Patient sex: M
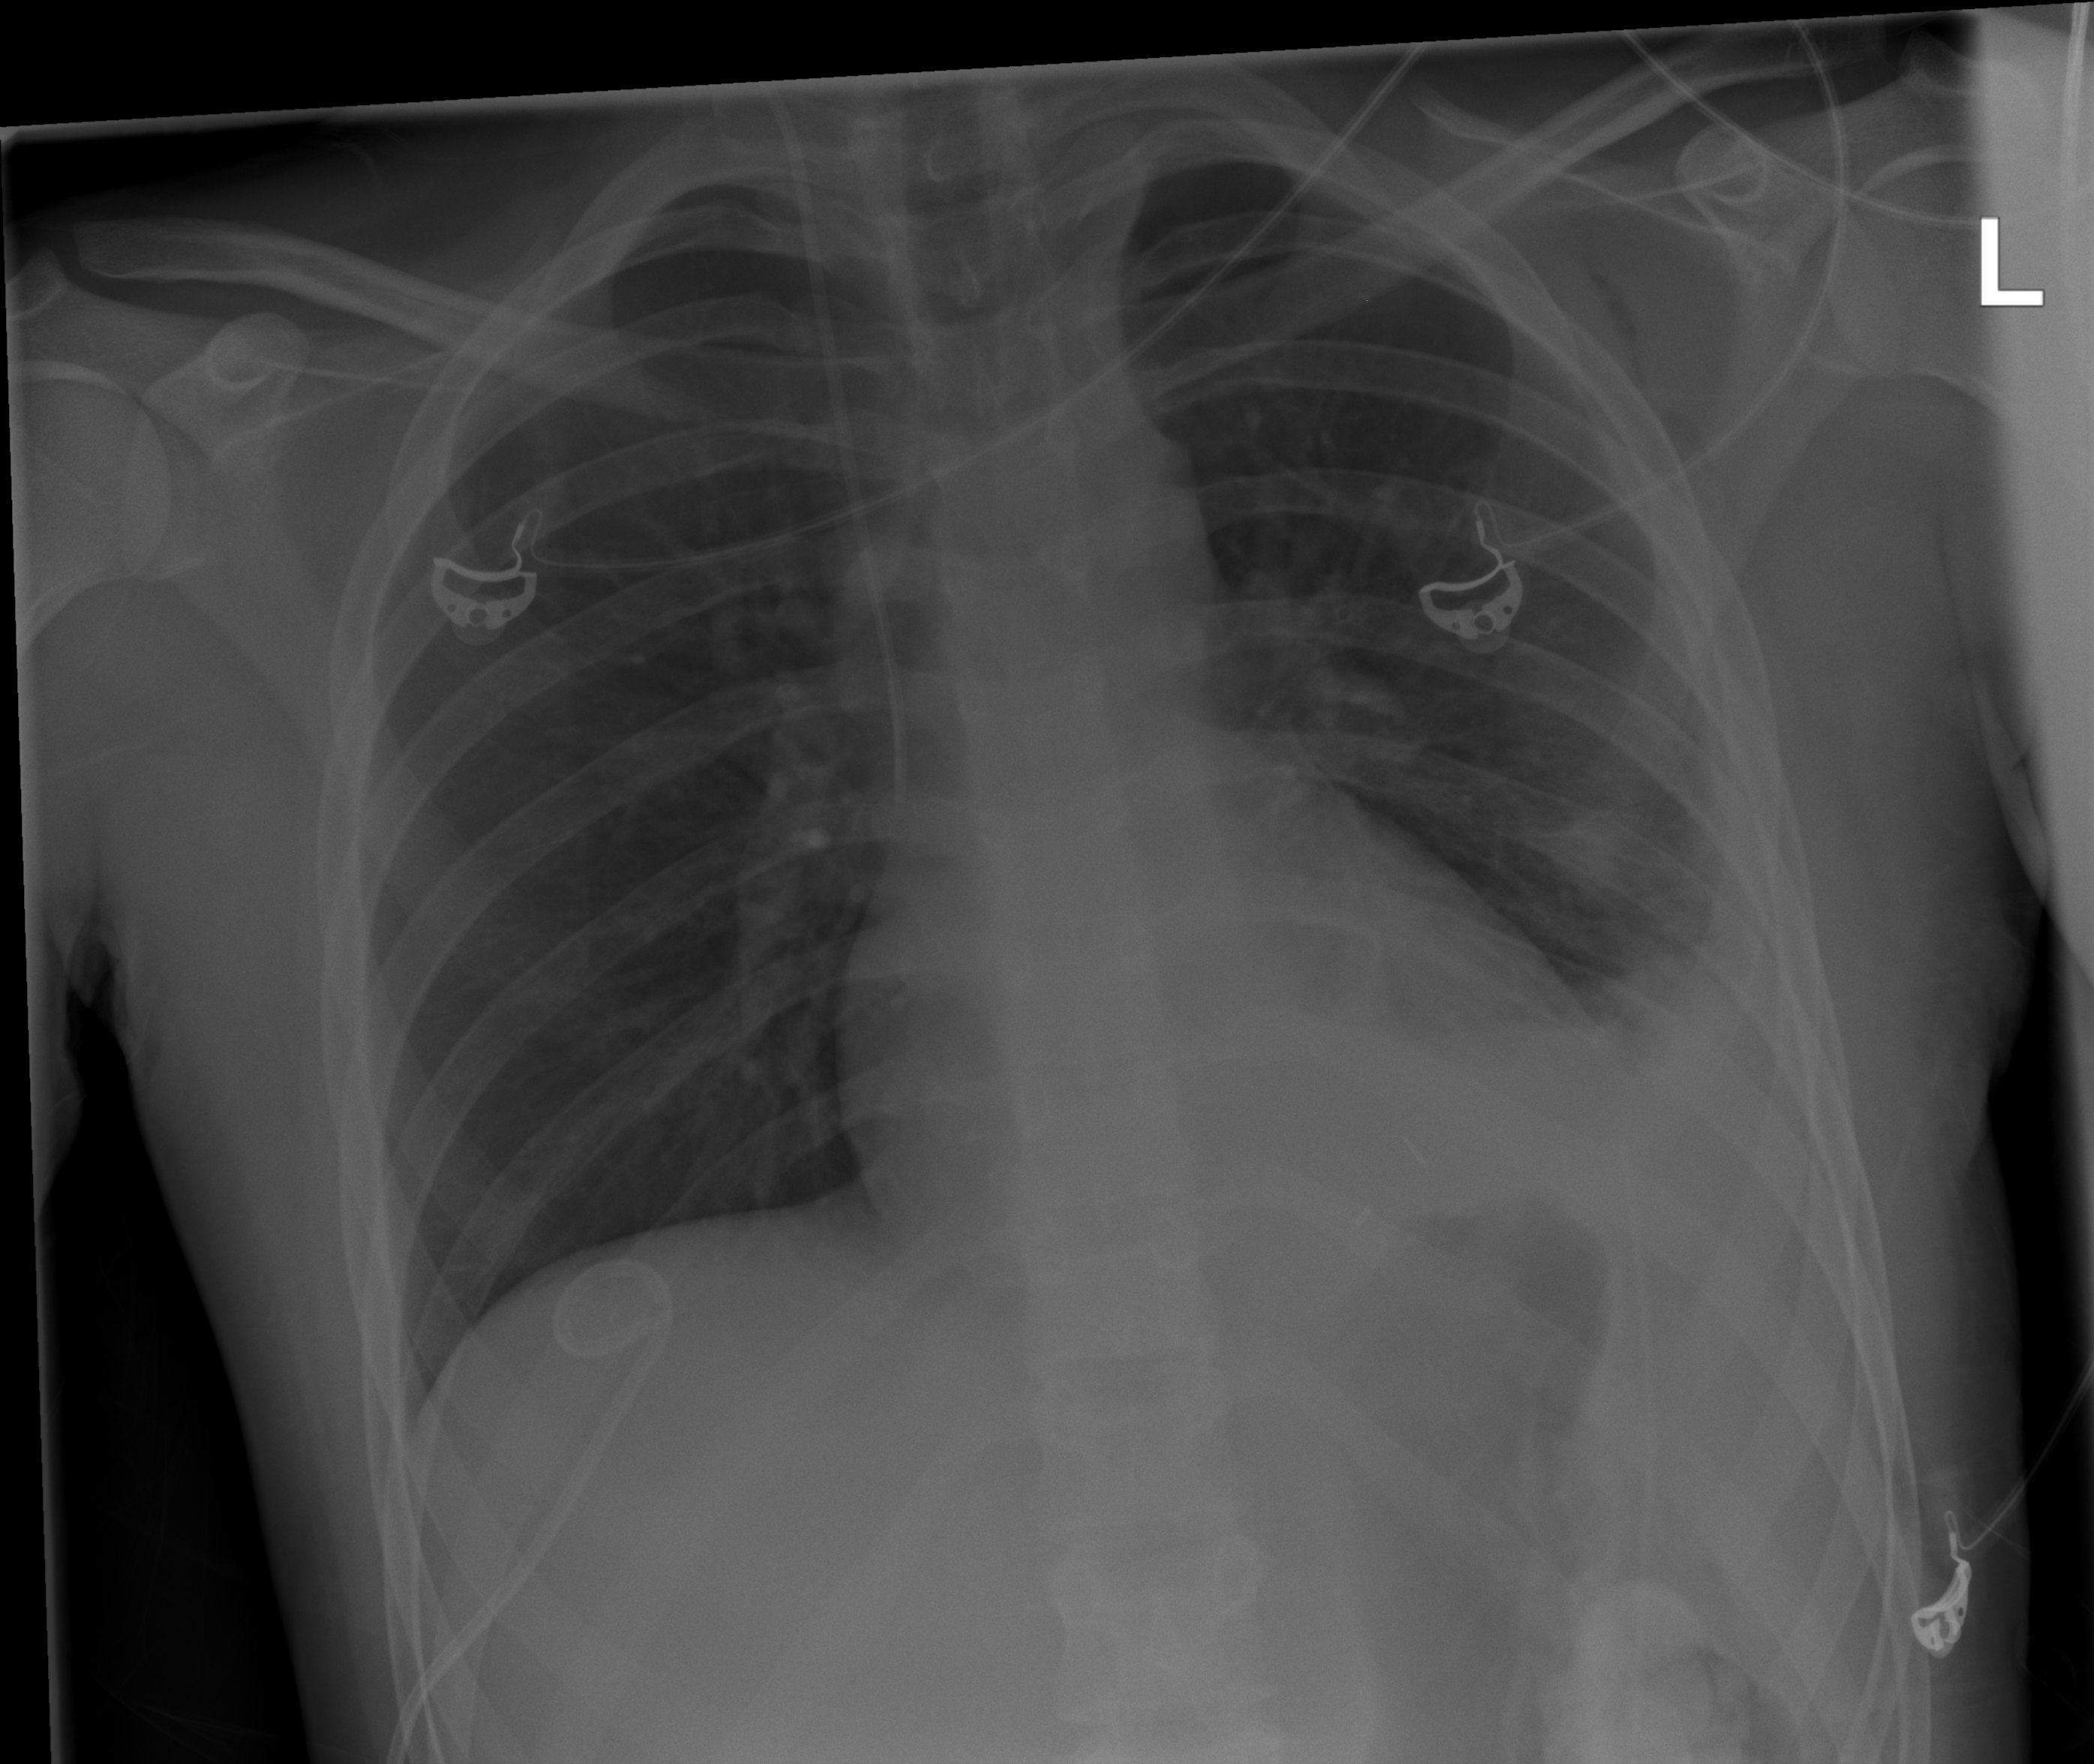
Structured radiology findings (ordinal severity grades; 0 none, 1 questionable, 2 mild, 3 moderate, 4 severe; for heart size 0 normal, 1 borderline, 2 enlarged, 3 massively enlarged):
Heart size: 0
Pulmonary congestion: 0
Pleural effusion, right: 0
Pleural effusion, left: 2
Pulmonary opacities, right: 0
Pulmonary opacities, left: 0
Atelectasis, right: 0
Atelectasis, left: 2